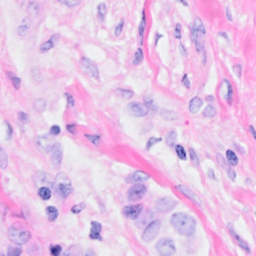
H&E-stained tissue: Breast